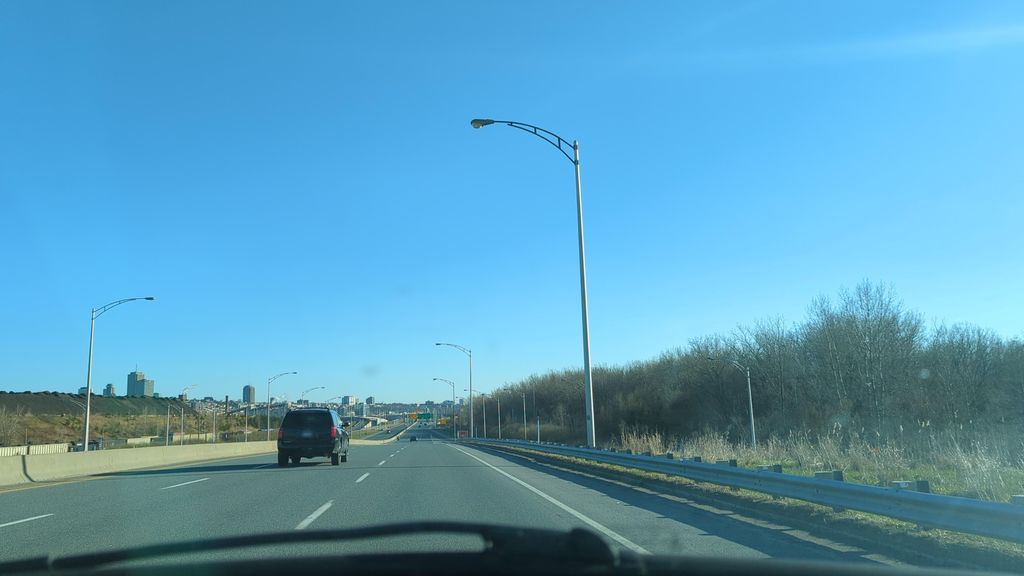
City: quebec_city